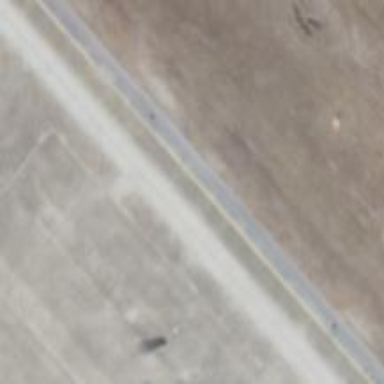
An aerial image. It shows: Asphalt taxiway in the airport.